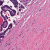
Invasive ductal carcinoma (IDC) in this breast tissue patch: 0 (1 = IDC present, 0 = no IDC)